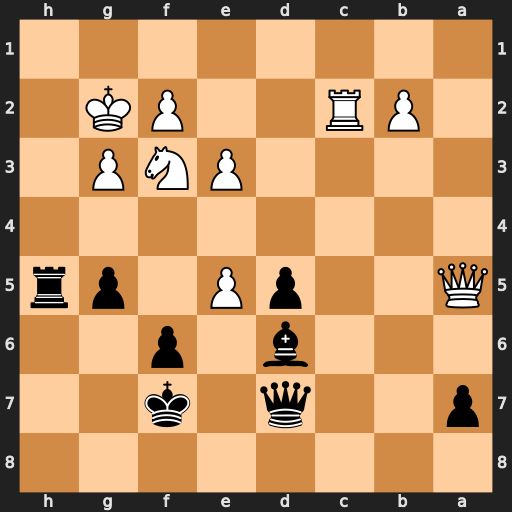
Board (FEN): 8/p2q1k2/3b1p2/Q2pP1pr/8/4PNP1/1PR2PK1/8
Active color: b
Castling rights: -
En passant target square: -
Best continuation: Qh3+ Kg1 Qh1#